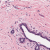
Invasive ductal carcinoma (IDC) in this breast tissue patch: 0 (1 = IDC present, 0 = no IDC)